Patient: sex M, age 28
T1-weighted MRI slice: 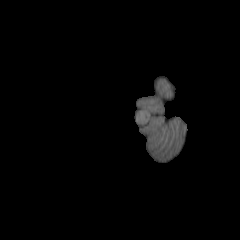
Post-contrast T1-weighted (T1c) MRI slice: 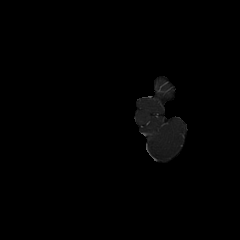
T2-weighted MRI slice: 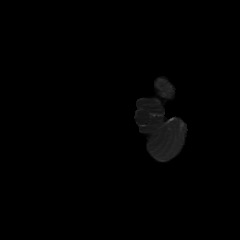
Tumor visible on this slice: no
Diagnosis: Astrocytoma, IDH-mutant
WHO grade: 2